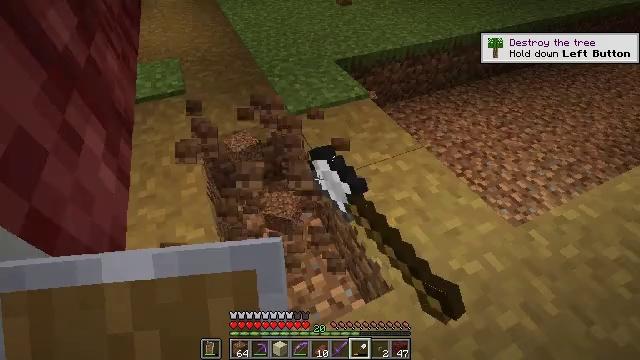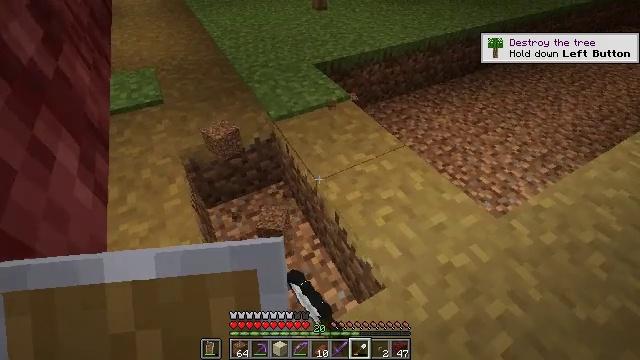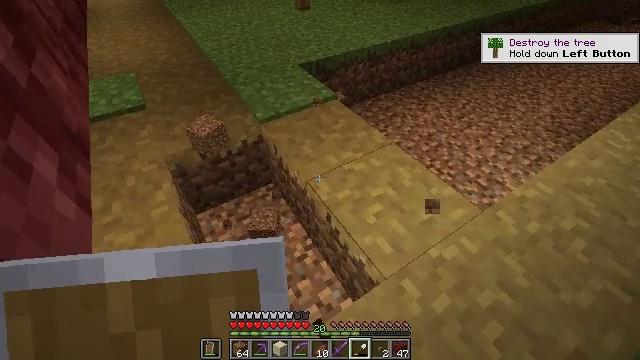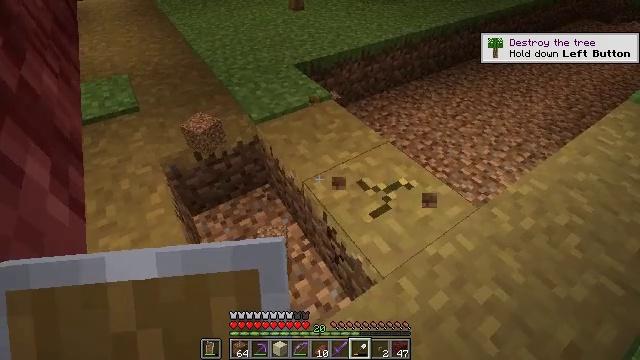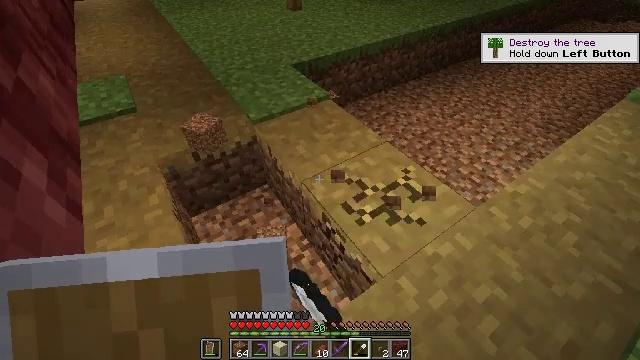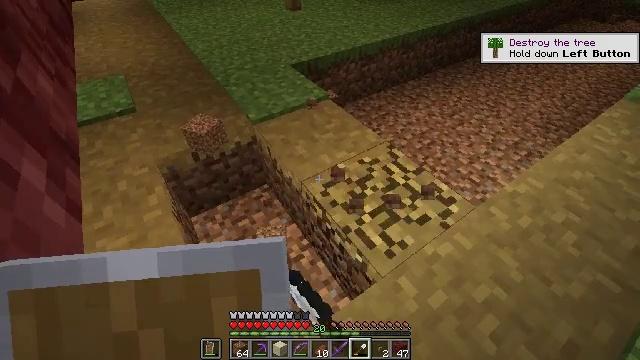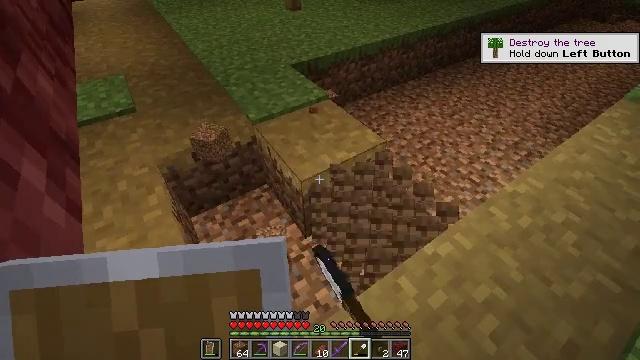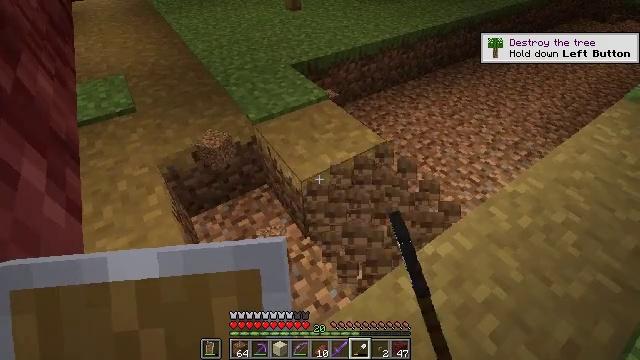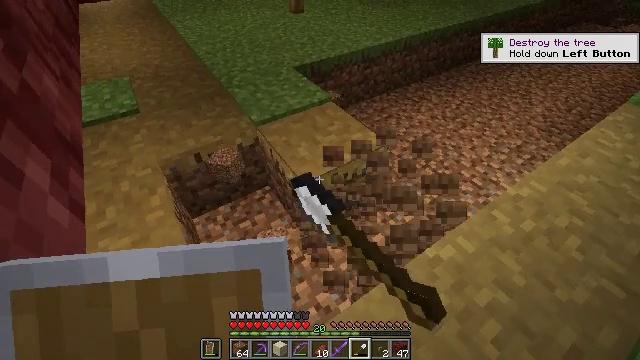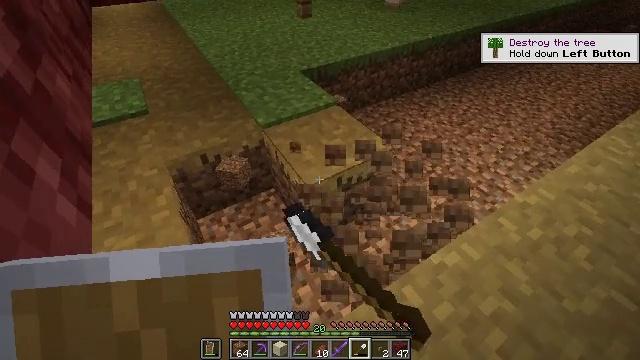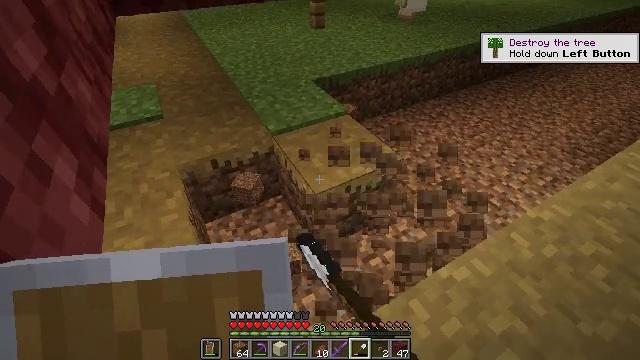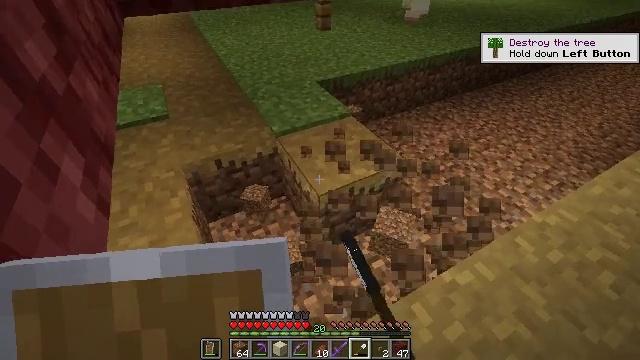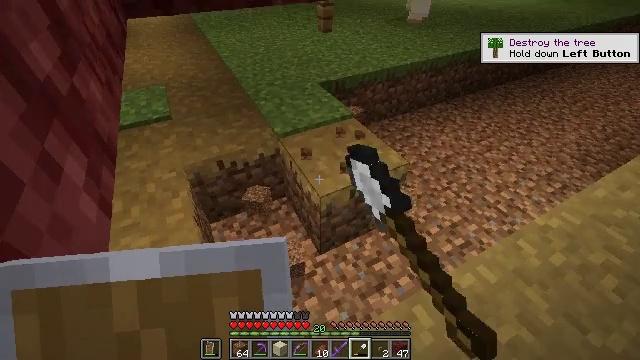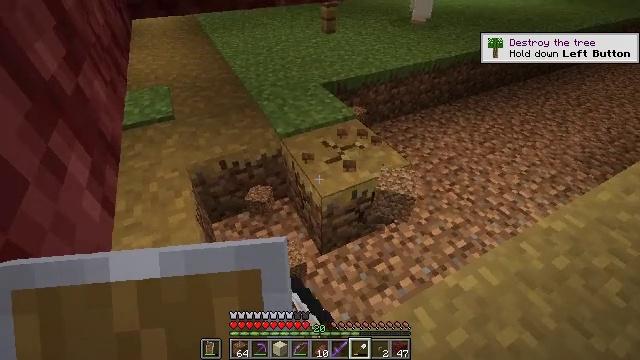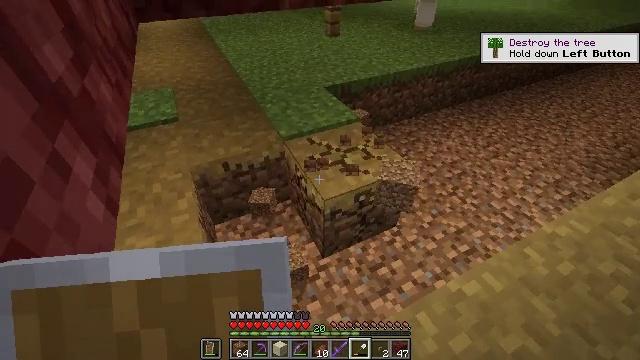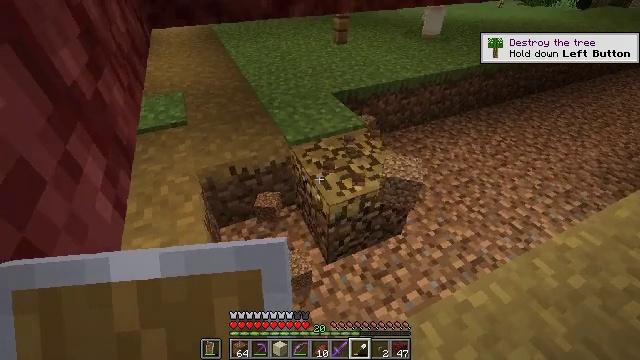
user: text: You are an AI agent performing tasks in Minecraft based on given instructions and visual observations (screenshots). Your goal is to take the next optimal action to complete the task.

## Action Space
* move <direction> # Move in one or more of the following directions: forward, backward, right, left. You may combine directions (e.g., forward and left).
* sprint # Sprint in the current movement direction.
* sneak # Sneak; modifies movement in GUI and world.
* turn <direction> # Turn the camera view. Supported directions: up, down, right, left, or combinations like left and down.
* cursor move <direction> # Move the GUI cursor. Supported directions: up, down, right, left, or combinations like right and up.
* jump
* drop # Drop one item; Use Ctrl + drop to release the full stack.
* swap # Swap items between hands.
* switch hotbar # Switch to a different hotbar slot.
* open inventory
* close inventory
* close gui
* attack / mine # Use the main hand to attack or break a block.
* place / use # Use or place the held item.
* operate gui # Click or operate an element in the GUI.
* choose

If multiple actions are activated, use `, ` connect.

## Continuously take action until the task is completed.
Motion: motion action
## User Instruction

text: Break the grass path to collect materials.
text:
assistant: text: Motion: turn right, attack / mine
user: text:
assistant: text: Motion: turn right, attack / mine
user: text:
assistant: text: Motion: turn right, attack / mine
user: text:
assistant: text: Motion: attack / mine
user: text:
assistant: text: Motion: attack / mine
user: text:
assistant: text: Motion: attack / mine
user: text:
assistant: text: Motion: attack / mine
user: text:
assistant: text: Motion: attack / mine
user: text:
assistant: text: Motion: turn left, attack / mine
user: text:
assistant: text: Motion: turn left and up, attack / mine
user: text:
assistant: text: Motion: turn left, attack / mine
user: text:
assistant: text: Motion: attack / mine
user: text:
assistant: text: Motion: attack / mine
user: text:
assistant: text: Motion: attack / mine
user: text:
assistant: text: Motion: turn left and up, attack / mine
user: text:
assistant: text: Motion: turn left and up, attack / mine
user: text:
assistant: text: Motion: turn left, attack / mine
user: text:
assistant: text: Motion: attack / mine
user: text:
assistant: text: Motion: attack / mine
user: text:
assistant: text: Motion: attack / mine
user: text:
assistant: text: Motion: attack / mine
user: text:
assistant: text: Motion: attack / mine
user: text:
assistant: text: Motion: attack / mine
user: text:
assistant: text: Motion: turn left, attack / mine
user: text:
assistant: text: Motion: attack / mine
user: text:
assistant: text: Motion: attack / mine
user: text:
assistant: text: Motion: attack / mine
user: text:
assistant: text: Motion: attack / mine
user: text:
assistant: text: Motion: attack / mine
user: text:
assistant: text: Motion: attack / mine